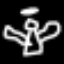
Label: angel